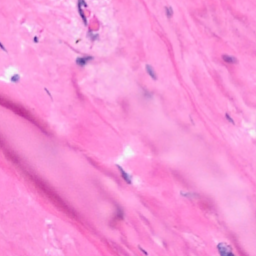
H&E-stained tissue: Breast